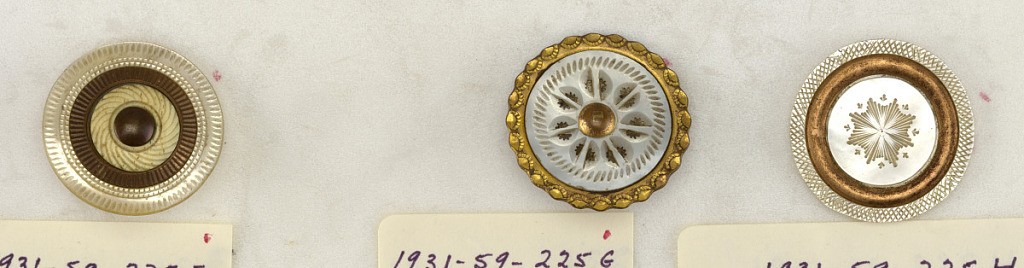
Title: Button
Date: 19th century
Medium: Pearl, shell, brass, copper, glass
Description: Flat circular button with shanks, varying.

On card 31